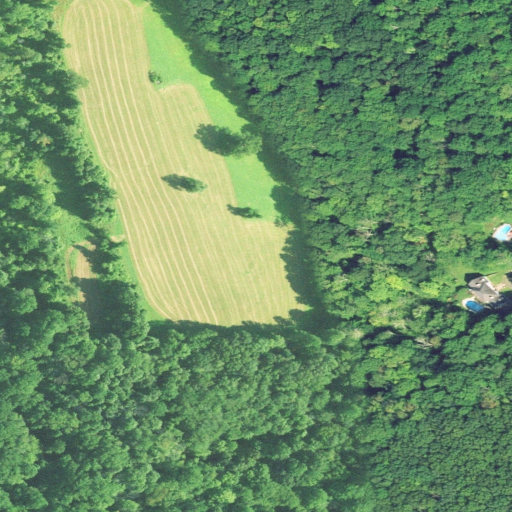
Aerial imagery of mountain in Connecticut named Codfish Hill containing deciduous forest, pasture, shrub, and open development